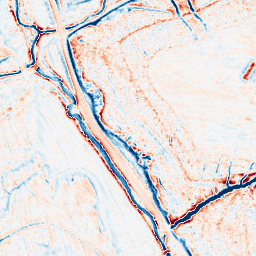
Category: edge_preserving
Decomposition family: anisotropic_diffusion
Decomposition parameters: iterations: 20
kappa: 10
gamma: 0.15
Upsampling method: quadratic
Upsampling parameters: scale: 2
Upsampling scale: 2